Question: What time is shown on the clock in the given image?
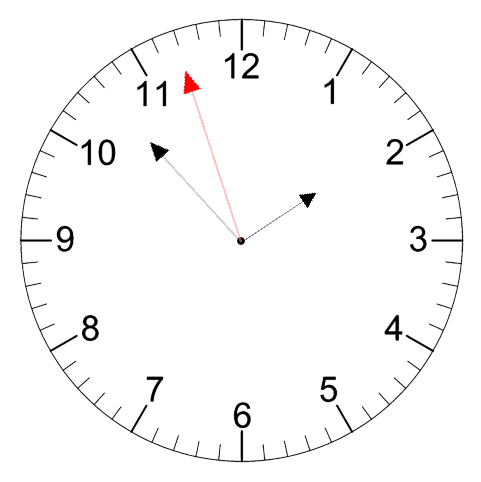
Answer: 01:52:57